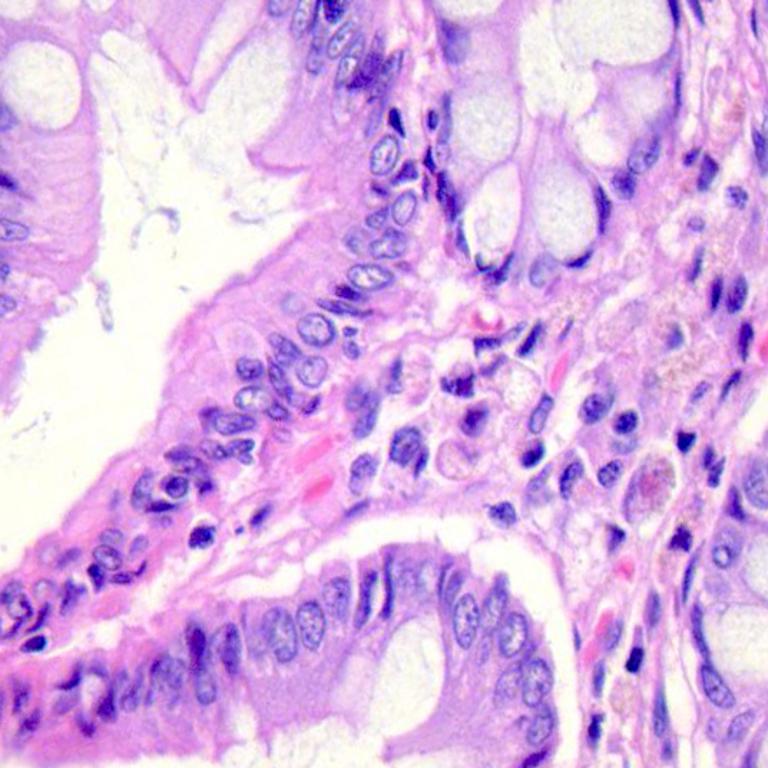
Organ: colon
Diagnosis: benign